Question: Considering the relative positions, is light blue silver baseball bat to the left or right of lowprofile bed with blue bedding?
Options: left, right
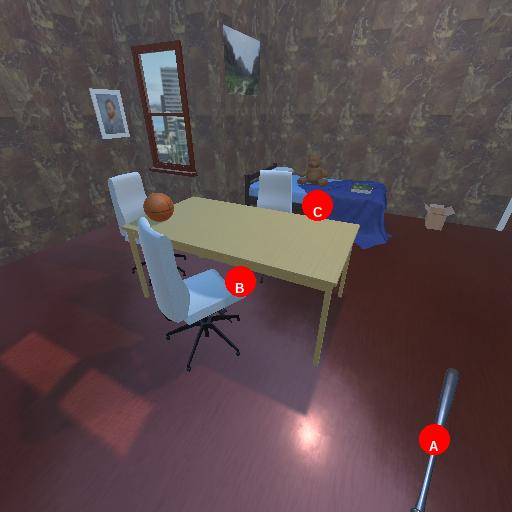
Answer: left